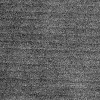
Atmospheric dust classification: dusty